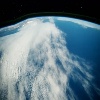
Label: cloud